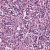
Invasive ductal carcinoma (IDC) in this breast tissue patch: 1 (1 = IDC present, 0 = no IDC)